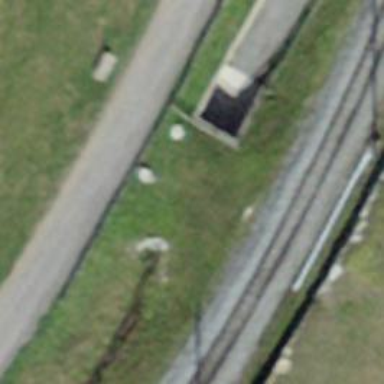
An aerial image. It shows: Concrete path tunnel.